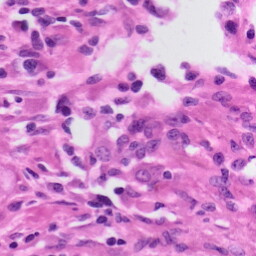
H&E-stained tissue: Lung